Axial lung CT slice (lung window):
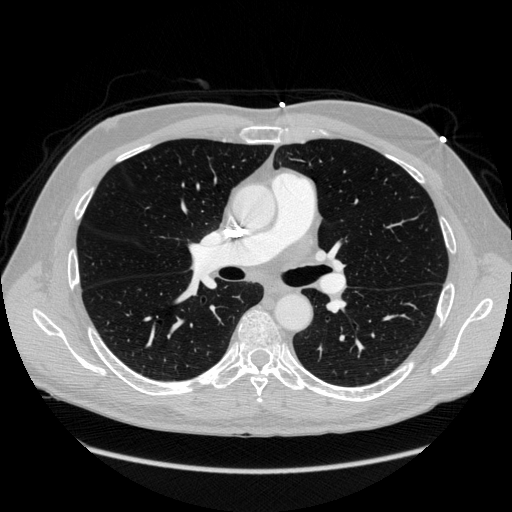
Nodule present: no